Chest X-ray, PA view. Patient: 69 years old, sex F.
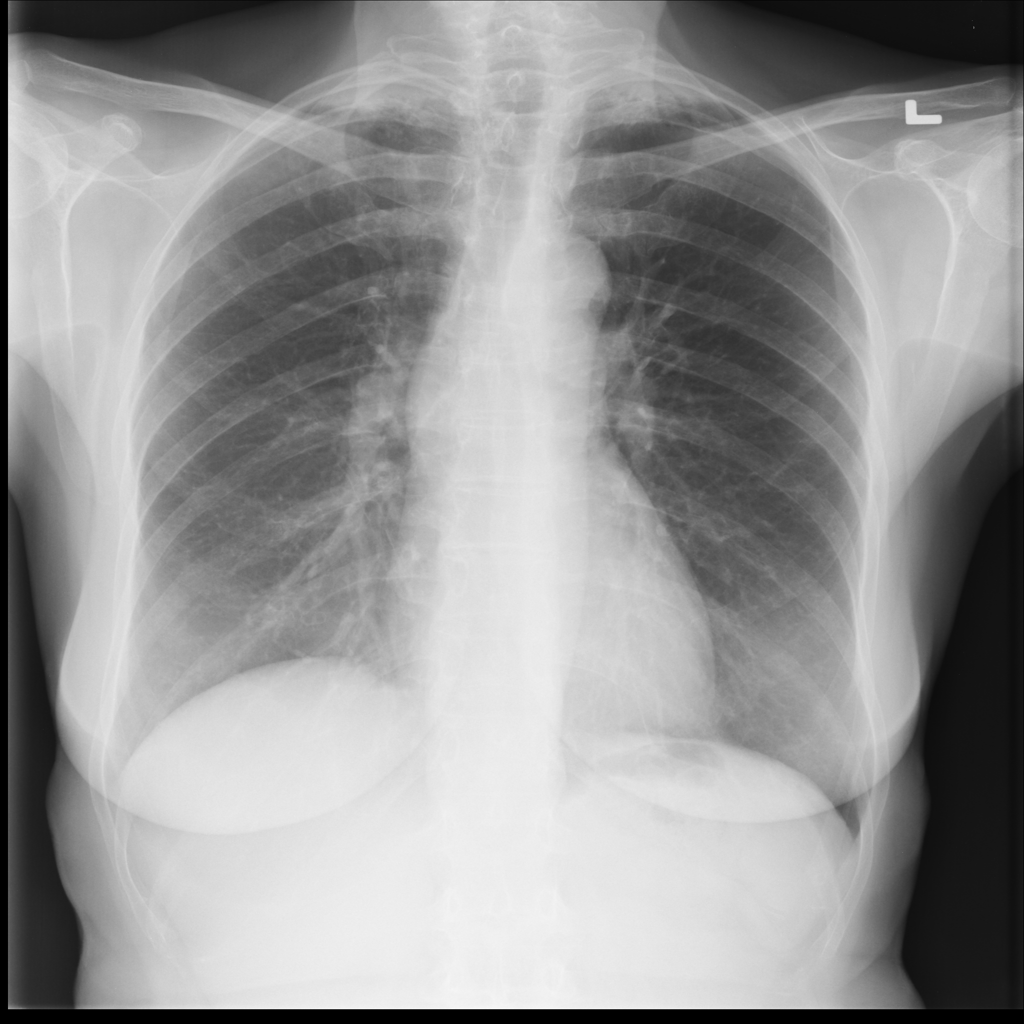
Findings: Infiltration